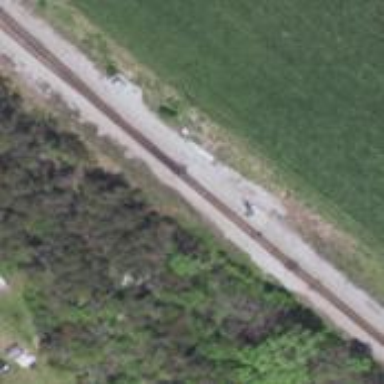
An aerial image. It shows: Railroad crossover.